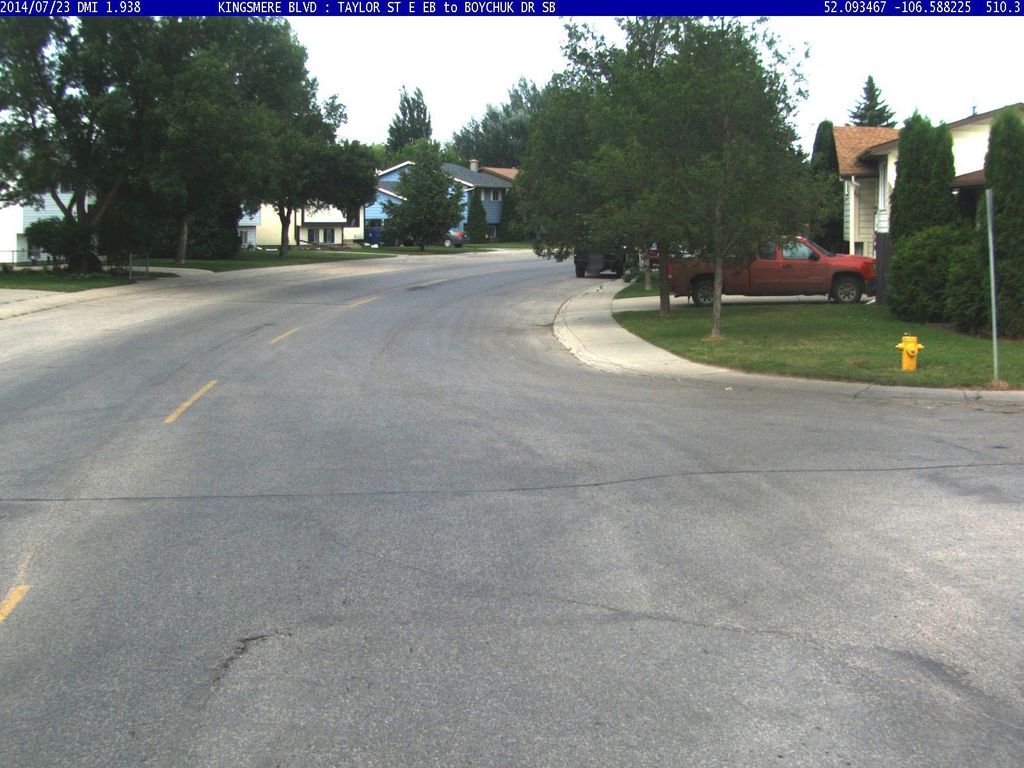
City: saskatoon